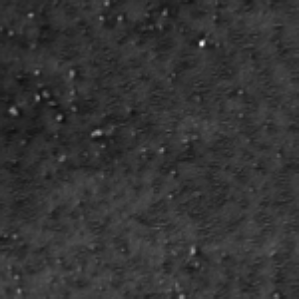
Label: frost